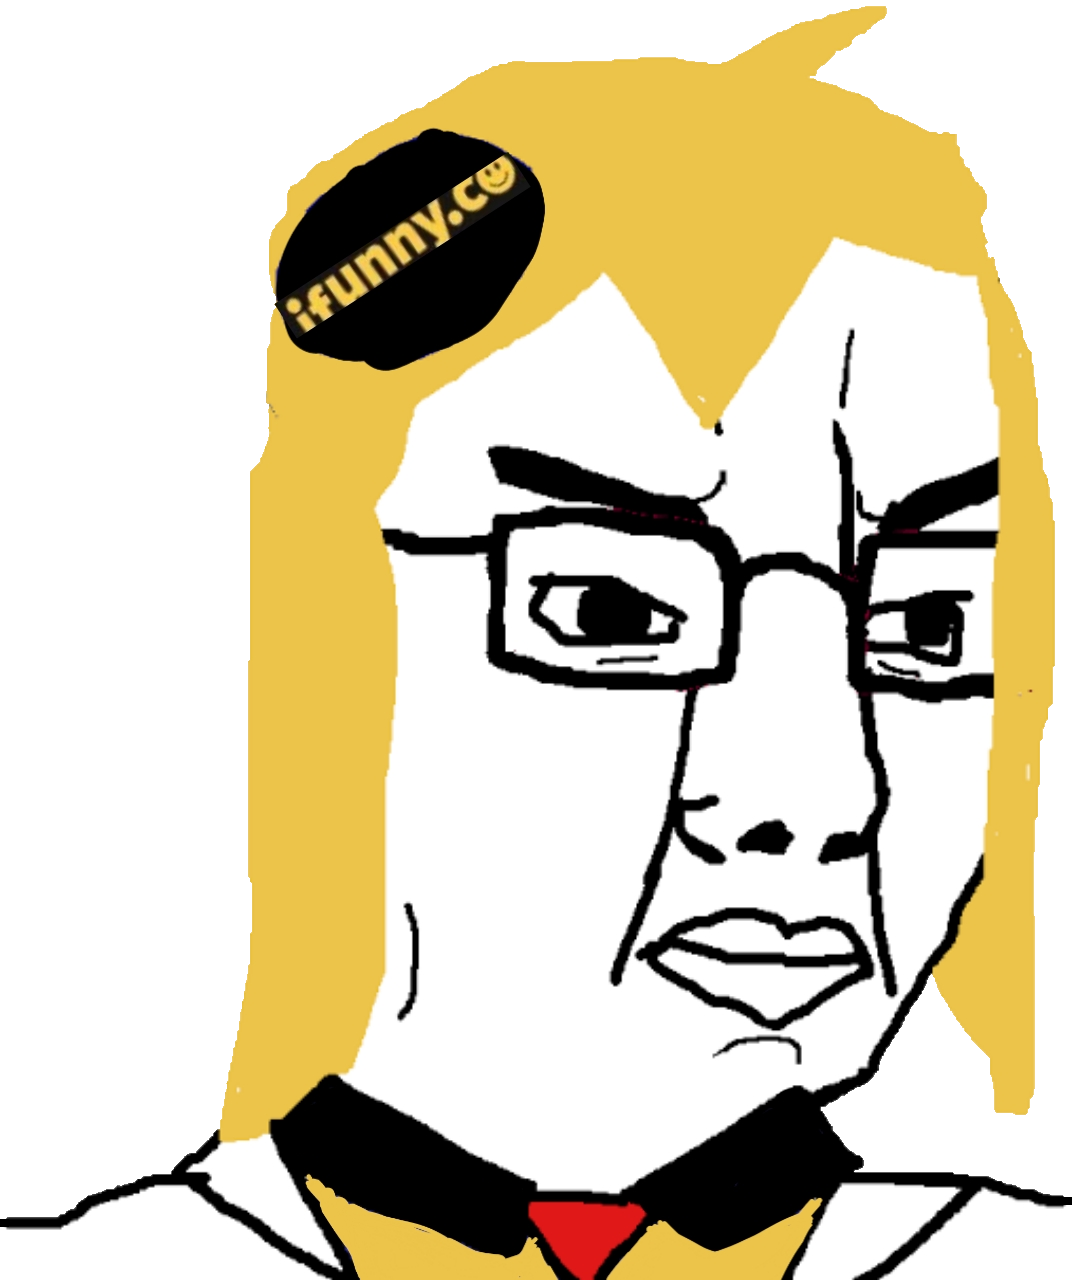
Label: 5_Poljak